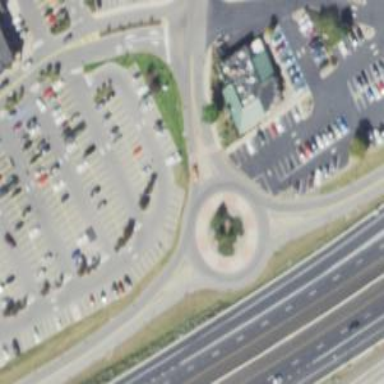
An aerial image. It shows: Secondary road around roundabout.